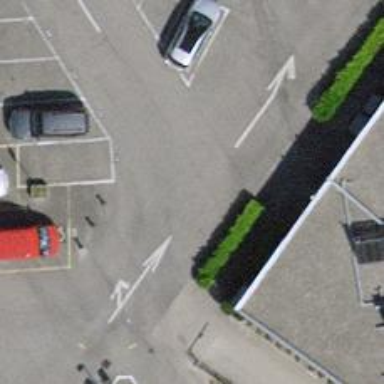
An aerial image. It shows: Road serving as parking aisle.